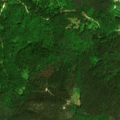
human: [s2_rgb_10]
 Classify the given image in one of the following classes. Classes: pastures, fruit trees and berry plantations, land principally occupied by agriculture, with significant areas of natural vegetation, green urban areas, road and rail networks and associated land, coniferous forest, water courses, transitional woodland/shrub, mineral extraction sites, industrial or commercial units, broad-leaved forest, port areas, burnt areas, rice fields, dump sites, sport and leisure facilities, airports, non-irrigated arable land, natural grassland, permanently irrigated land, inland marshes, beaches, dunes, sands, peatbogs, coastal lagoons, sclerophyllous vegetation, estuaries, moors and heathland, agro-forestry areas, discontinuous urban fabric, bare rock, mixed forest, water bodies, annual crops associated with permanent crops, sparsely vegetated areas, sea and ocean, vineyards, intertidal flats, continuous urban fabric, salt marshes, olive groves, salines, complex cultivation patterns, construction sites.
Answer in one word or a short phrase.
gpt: sport and leisure facilities, land principally occupied by agriculture, with significant areas of natural vegetation, coniferous forest, mixed forest